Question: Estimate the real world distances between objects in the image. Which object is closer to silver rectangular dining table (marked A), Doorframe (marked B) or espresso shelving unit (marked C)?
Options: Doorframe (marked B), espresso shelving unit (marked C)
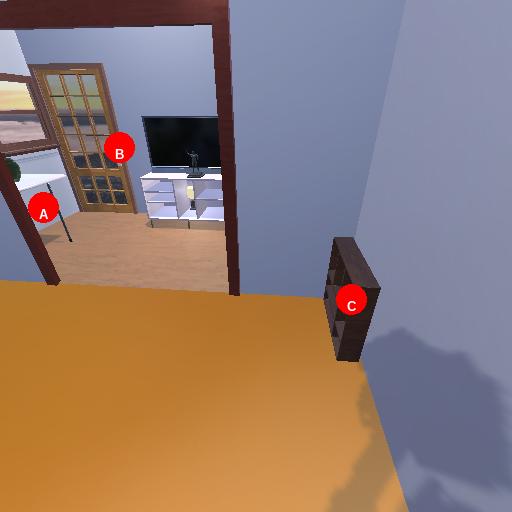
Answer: Doorframe (marked B)